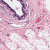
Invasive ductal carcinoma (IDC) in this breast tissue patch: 0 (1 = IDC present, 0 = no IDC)